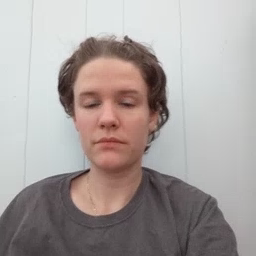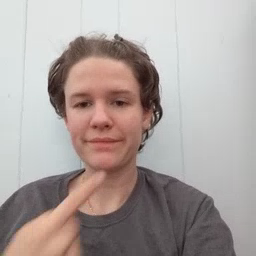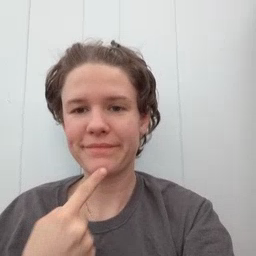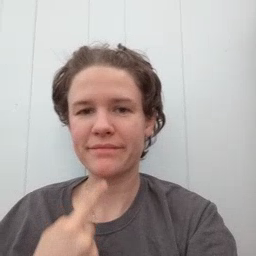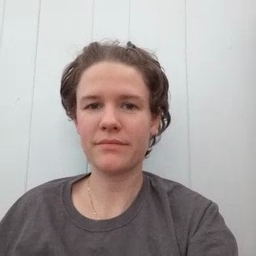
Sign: say